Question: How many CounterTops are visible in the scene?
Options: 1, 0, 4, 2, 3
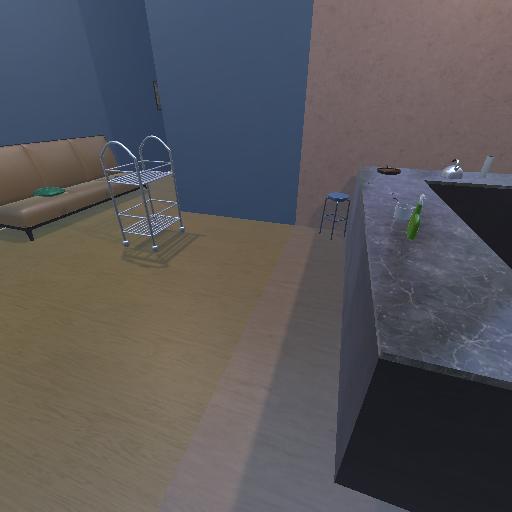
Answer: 1